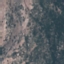
Land use / land cover: HerbaceousVegetation